Question: I use TextArea to provides user to type options with every single row. I want to Split these rows and insert these words to database row by row. I use Razor View Engine.

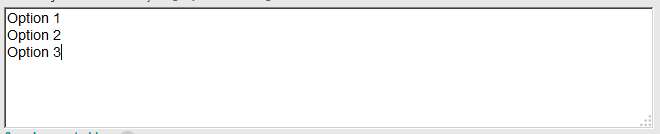
Answer: Try this in your controller
'''
string[] Options= form["option"].Split(new string[] { Environment.NewLine }, StringSplitOptions.None);
'''
Source SO
Edit:
If you want to handle different types of line breaks in a text, you can use the ability to match more than one string. This will correctly split on either type of line break, and preserve empty lines and spacing in the text:
'''
string[] lines = theText.Split(new string[] { "
", "
" }, StringSplitOptions.None);
'''